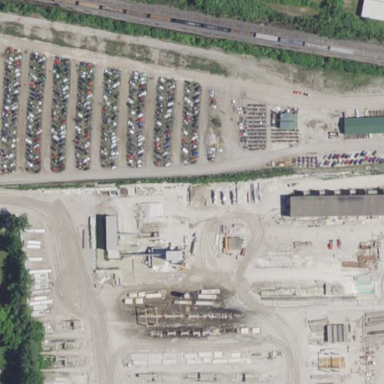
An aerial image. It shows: Industrial area designated as scrap yard.